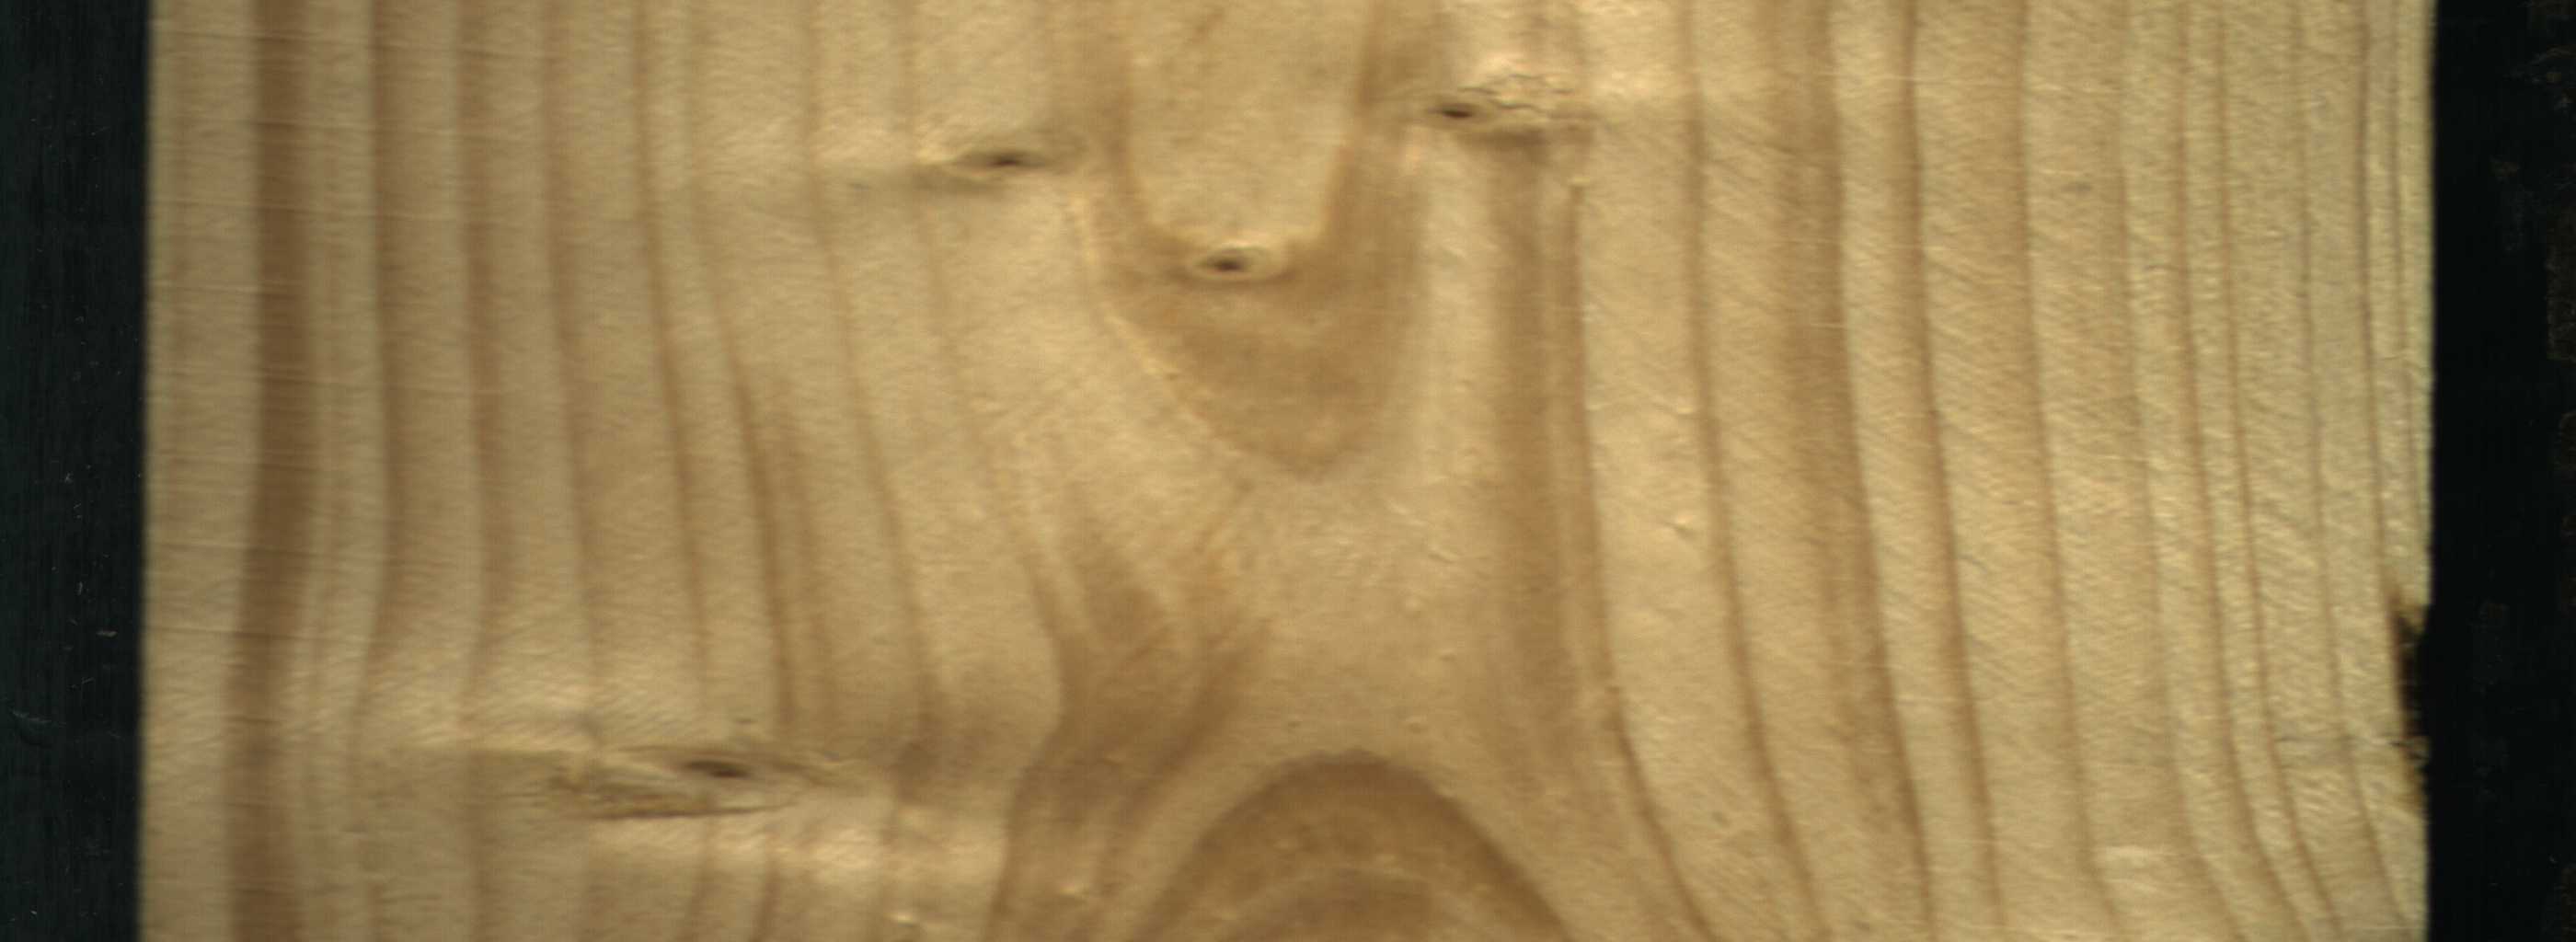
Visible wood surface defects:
Live_Knot
Live_Knot
Live_Knot
Live_Knot